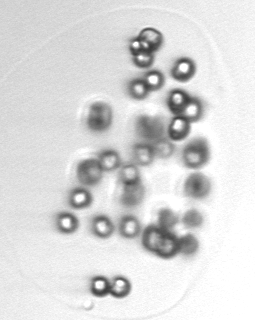
Label: Phaeocystis